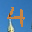
Label: 4